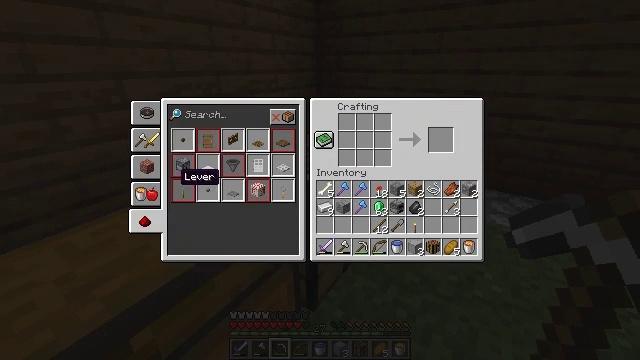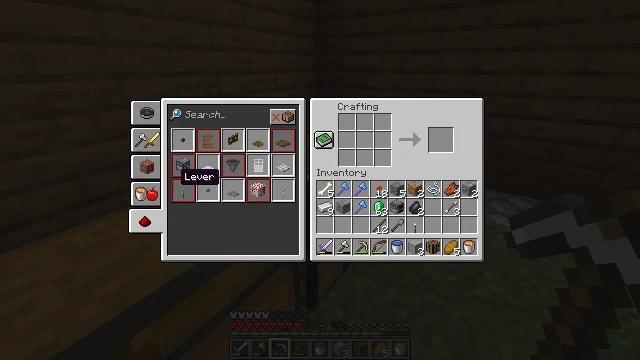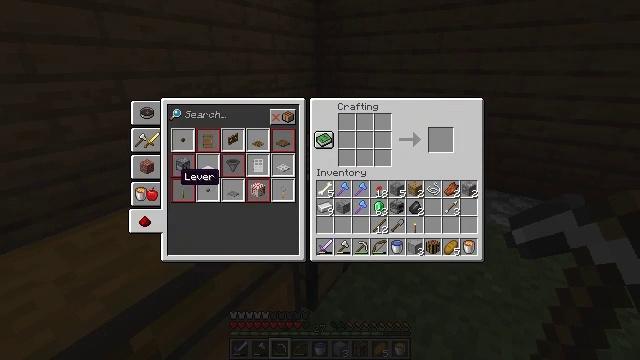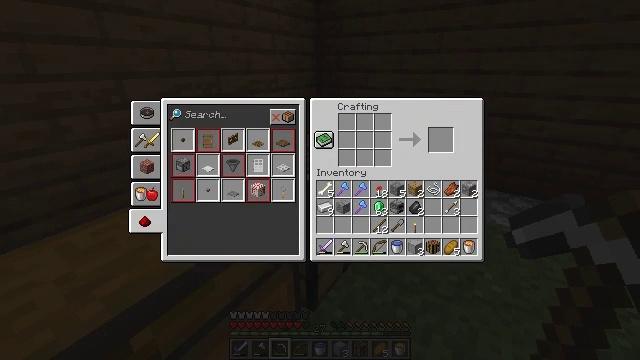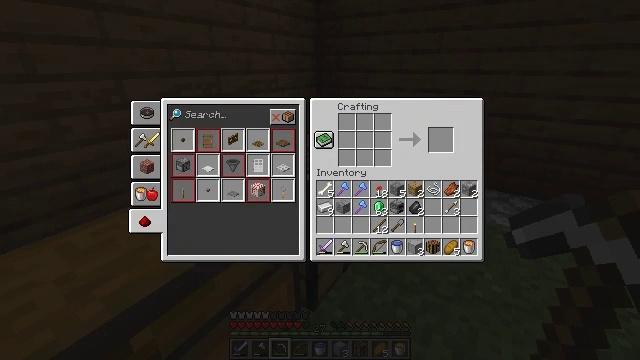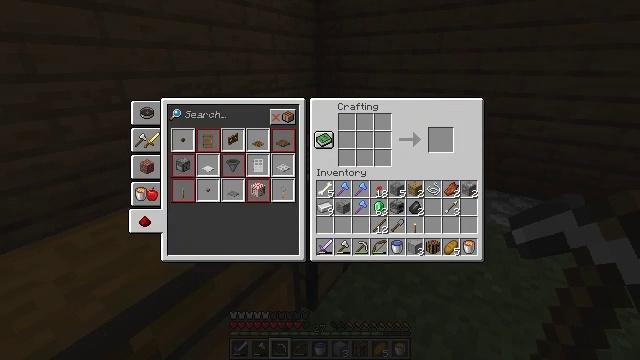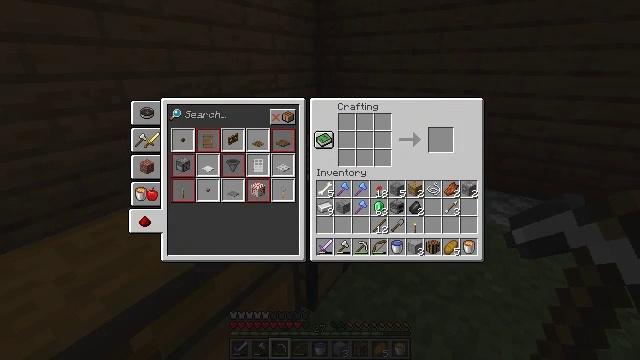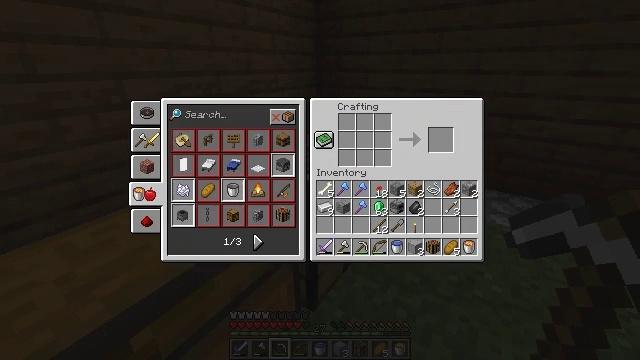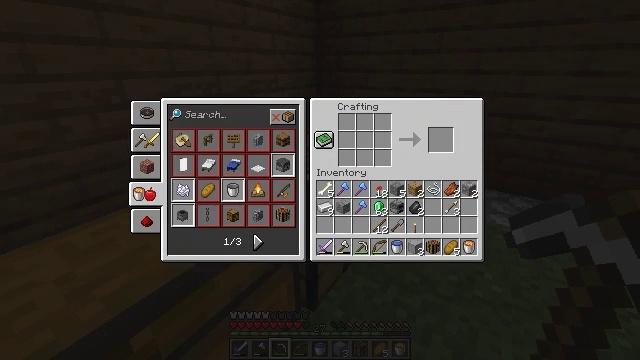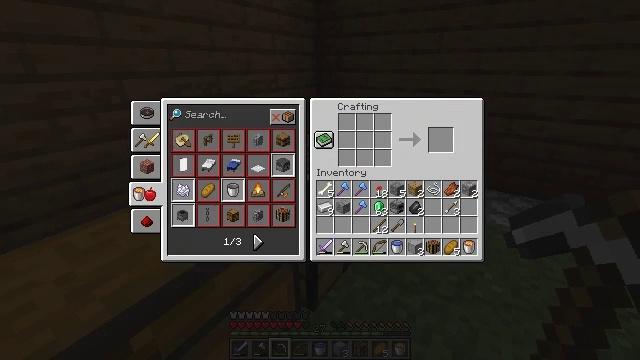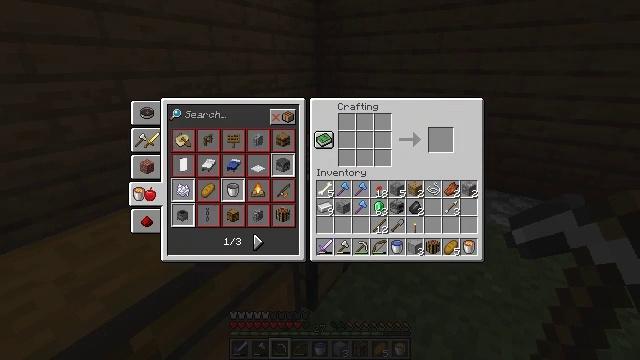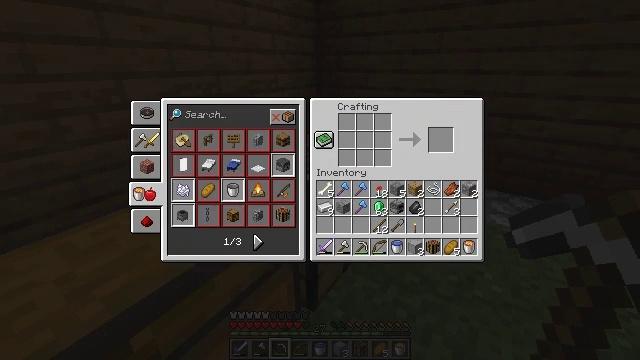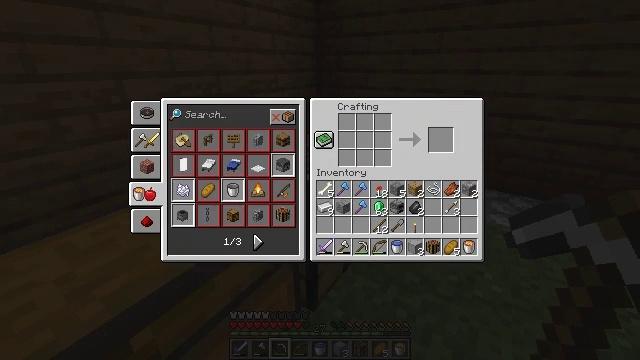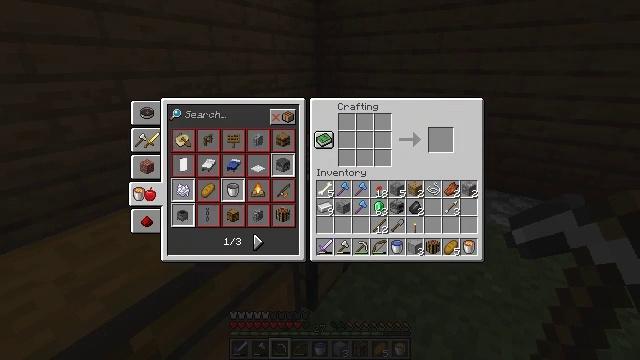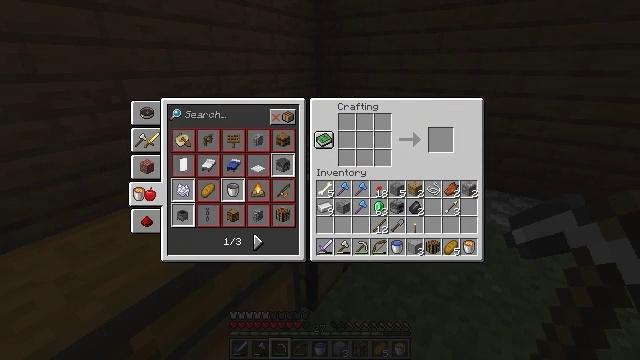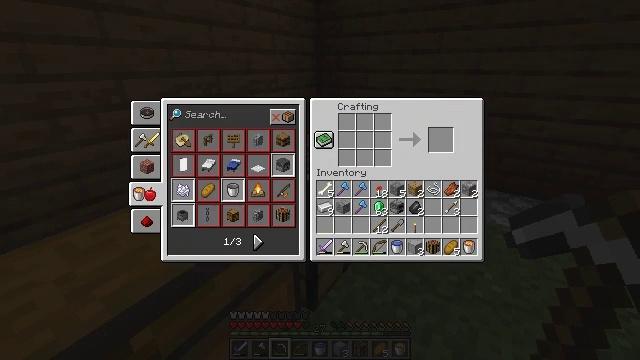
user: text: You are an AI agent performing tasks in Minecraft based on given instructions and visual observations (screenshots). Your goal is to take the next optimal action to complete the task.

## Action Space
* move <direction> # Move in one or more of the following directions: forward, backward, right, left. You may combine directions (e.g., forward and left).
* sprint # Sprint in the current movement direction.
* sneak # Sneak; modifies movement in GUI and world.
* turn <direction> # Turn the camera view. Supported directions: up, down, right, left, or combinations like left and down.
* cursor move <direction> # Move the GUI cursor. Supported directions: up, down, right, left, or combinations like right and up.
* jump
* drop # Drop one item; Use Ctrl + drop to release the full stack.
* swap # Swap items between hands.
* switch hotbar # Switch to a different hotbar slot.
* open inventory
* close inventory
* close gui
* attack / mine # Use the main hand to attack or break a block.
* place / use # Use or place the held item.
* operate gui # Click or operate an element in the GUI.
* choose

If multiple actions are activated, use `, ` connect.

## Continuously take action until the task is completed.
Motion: motion action
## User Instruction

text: Craft a blast furnace.
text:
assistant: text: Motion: no_op
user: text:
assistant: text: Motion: no_op
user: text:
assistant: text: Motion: cursor move left
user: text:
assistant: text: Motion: cursor move left
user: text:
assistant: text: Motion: no_op
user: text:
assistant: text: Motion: no_op
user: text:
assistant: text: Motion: operate gui
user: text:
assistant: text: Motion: operate gui
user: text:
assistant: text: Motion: no_op
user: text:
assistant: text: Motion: no_op
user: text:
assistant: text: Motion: no_op
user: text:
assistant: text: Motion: no_op
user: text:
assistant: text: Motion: no_op
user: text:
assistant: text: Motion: no_op
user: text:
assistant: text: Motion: cursor move right
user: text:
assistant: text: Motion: no_op
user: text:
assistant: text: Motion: no_op
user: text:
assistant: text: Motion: no_op
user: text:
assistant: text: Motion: no_op
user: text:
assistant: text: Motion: no_op
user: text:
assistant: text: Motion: cursor move right
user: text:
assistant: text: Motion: cursor move right and down
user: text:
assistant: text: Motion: cursor move right
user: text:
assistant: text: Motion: cursor move right
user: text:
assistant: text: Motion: cursor move right
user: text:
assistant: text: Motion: no_op
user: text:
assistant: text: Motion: no_op
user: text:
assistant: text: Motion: no_op
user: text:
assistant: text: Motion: no_op
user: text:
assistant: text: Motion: cursor move up